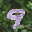
Label: 9